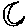
Label: moon